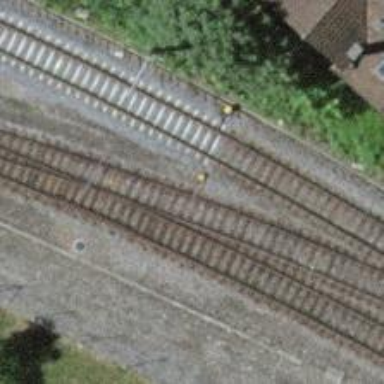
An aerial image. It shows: Siding railway track with electrified contact line.